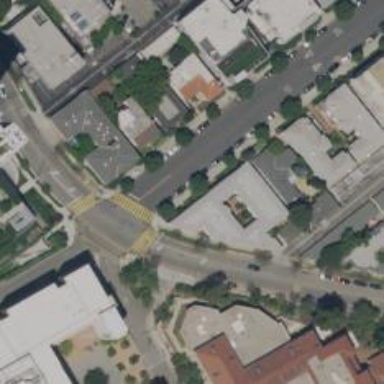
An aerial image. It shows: Pedestrian crossing with zebra markings on the footway.